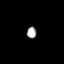
Tissue: lung
Cell type: Epithelial cells
Senescence score: 0.6225
Nuclear area (px): 112
Mean DAPI intensity: 164.134